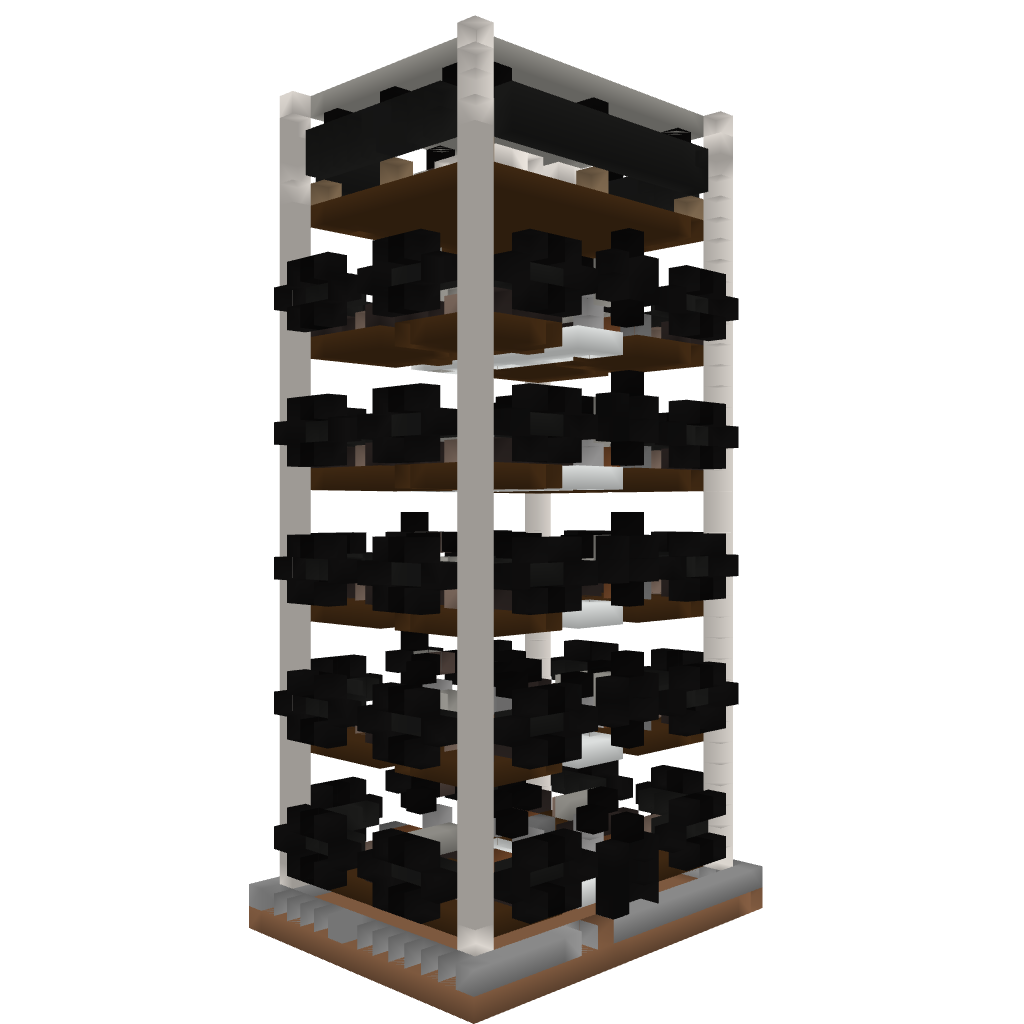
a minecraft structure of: Hotel23